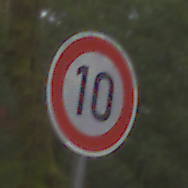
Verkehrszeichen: Geschwindigkeit10
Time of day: Midday
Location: Outdoor (Nature)
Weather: Overcast
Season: Autumn
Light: Natural